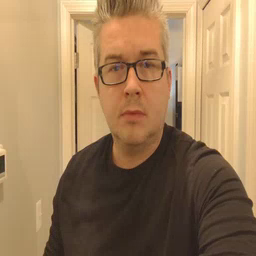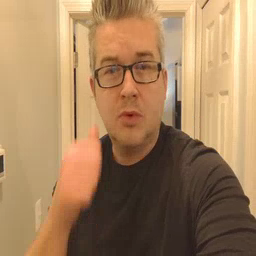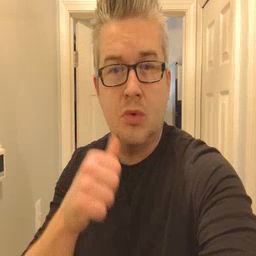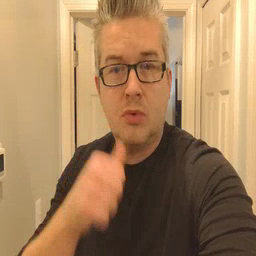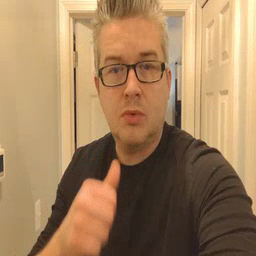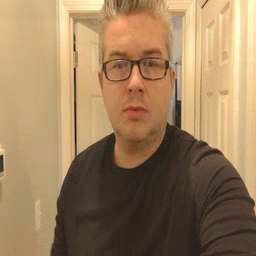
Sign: girl